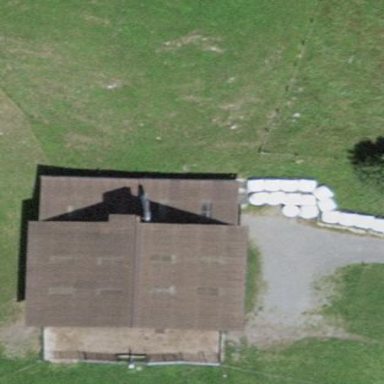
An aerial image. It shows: Barn.